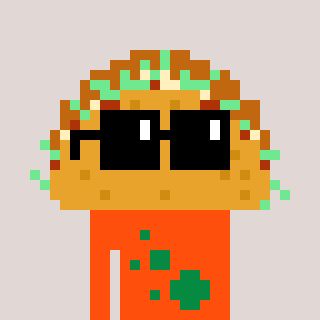
a pixel art character with square black sunglasses, a taco-shaped head and a orange-colored body on a warm background